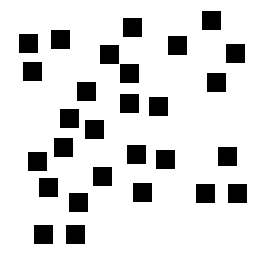
Squares: 28
Triangles: 0
Stars: 0
Total shapes: 28